Question: My default ViewPager with two Tab items looks like:

The blue selection is not drawn to the edge (has an empty space), how can I align it to the left (selecting the USERS Tab, one have the same problem but there is a black space on the right hand side instead)?
The sample app from Android <URL> has the same problem.
With three items and above the problem seems to go away.
(As a follow up, can one set the Height of the Tab? Change the Blue color?)
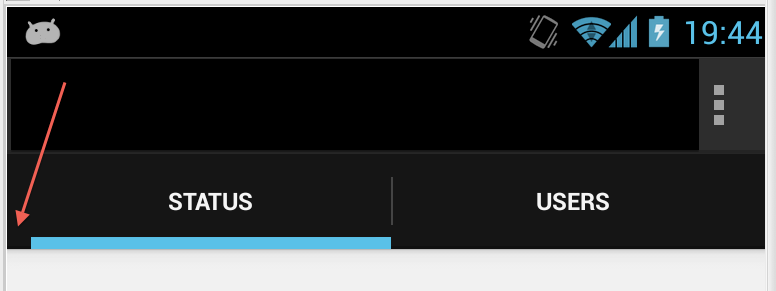
Answer: I found out that this works on a Samsung Galaxy S III mini. I suspect this is a bug on my device Nexus 4 LG. Will file a bug report.
Still interested in how you can change the height, width and color of the Tab though?